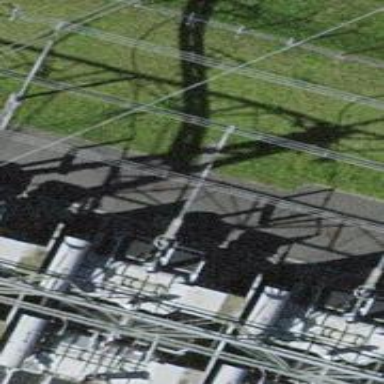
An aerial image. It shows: Power line is depicted.